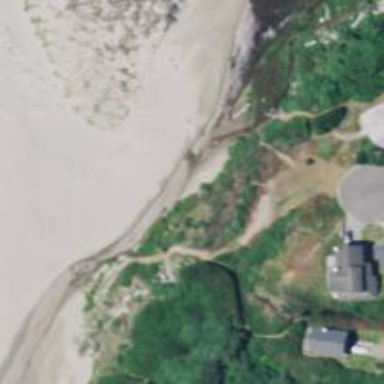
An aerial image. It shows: Sandy beach with natural surroundings.